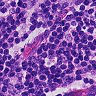
Metastatic tissue present: no